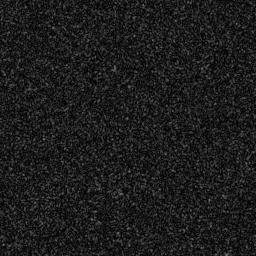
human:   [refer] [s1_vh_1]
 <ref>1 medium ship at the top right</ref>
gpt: <box>[[87, 0, 98, 20, 0]]</box>